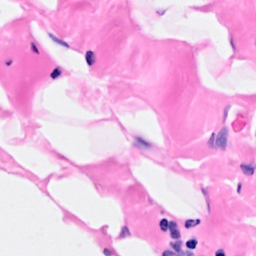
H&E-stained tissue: Breast